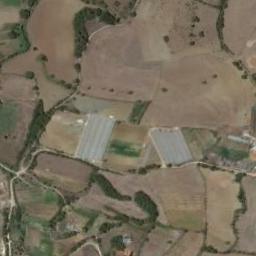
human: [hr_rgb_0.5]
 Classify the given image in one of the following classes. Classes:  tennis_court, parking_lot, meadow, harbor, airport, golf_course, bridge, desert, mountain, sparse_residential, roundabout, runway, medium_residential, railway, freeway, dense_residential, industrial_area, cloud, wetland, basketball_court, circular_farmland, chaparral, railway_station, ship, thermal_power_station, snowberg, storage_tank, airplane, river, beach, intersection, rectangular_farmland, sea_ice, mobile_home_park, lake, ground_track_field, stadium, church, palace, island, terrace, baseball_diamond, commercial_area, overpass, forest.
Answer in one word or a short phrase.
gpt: terrace